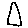
Label: triangle